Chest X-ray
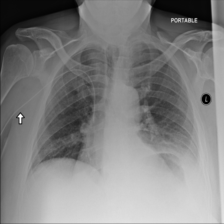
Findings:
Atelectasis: negative
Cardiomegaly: negative
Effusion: negative
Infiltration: negative
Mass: negative
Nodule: negative
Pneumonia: negative
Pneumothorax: negative
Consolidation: negative
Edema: negative
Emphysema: negative
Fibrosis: negative
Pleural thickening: negative
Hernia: negative